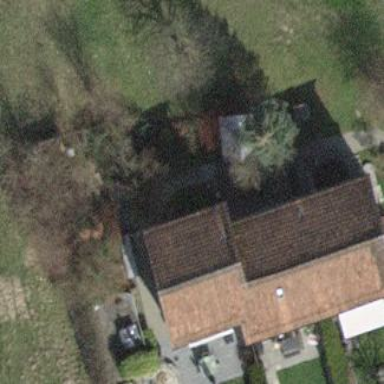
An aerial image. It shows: Simple and straightforward house.